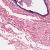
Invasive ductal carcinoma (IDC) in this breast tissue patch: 0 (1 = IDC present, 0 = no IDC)